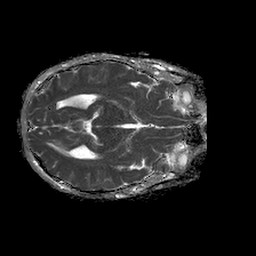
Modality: ADC
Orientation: axial
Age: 16
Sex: male
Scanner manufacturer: philips
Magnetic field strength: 1.5 T
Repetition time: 4.6 s
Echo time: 0.08517 s